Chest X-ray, AP view. Patient: 35 years old, sex M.
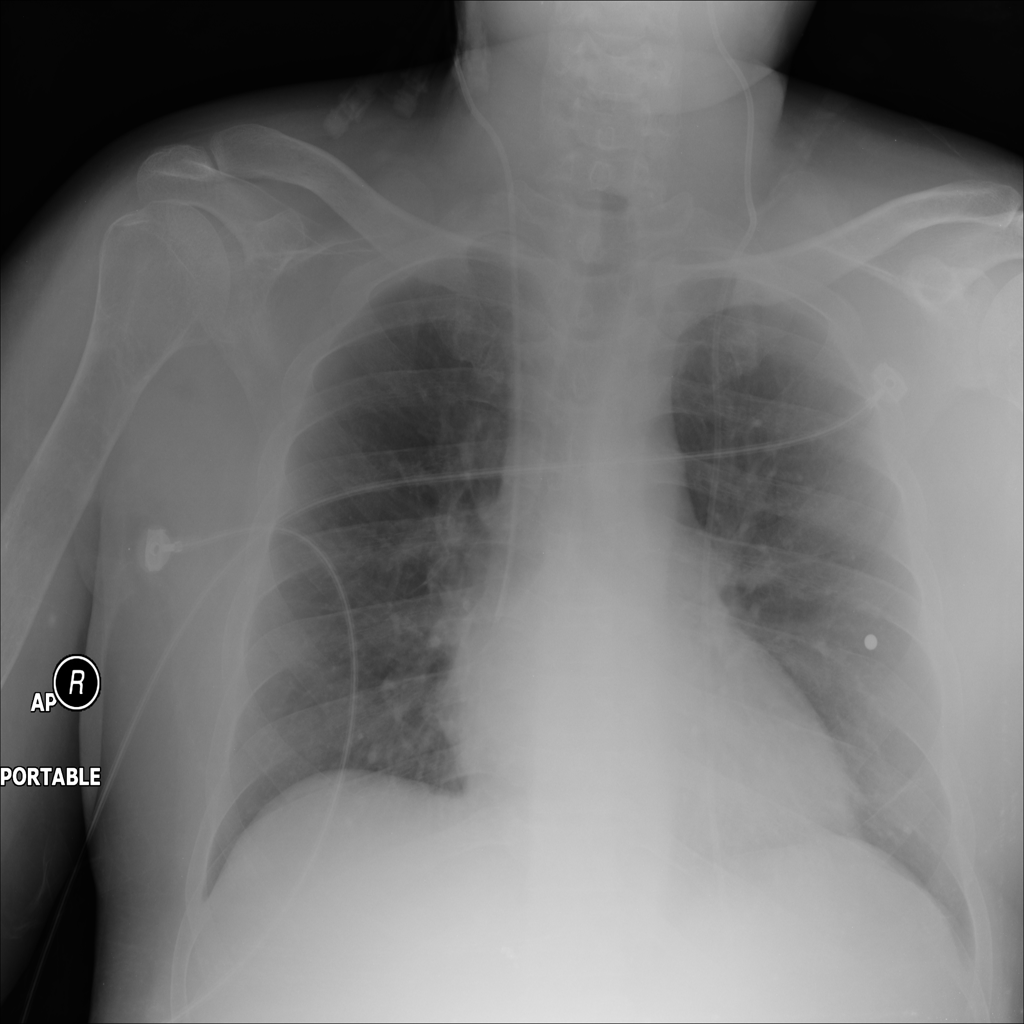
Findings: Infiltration